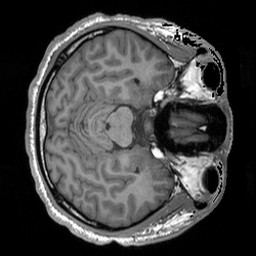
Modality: T1w
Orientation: axial
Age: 20
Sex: male
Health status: healthy
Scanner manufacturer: siemens
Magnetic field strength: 3 T
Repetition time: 1.9 s
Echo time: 0.00252 s